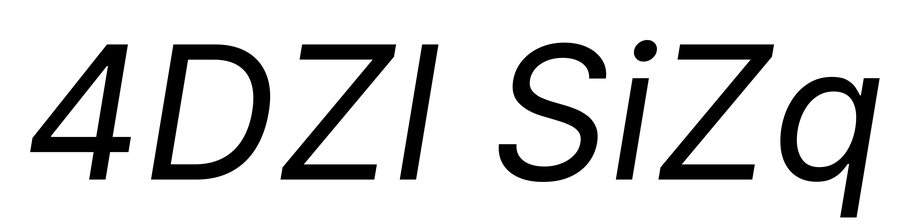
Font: Inter-Italic_Italic